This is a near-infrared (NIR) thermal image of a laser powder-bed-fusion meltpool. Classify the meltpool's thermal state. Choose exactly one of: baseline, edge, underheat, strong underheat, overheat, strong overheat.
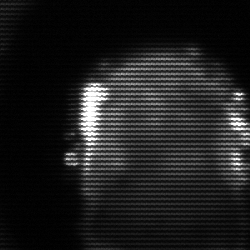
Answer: baseline